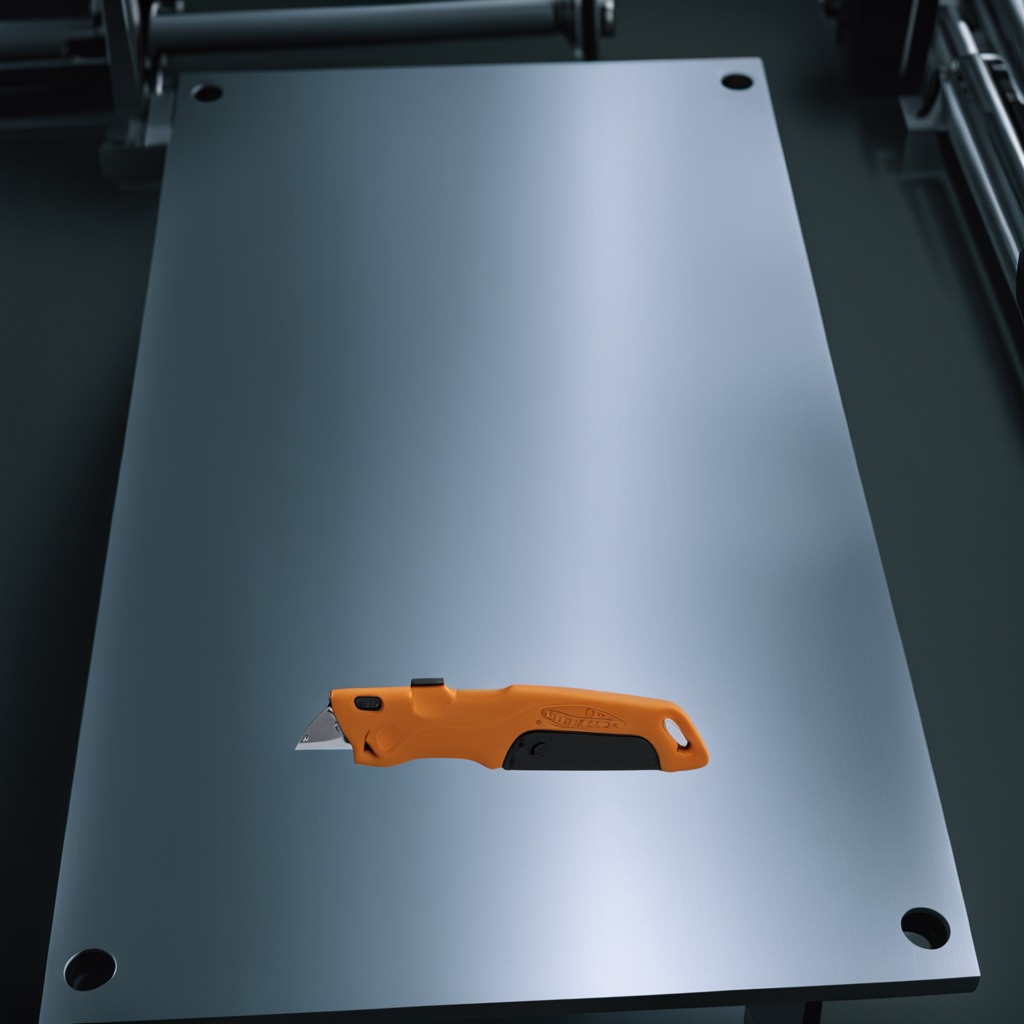
A utility knife lies on a metal table in a machine shop under fluorescent lights.